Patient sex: M
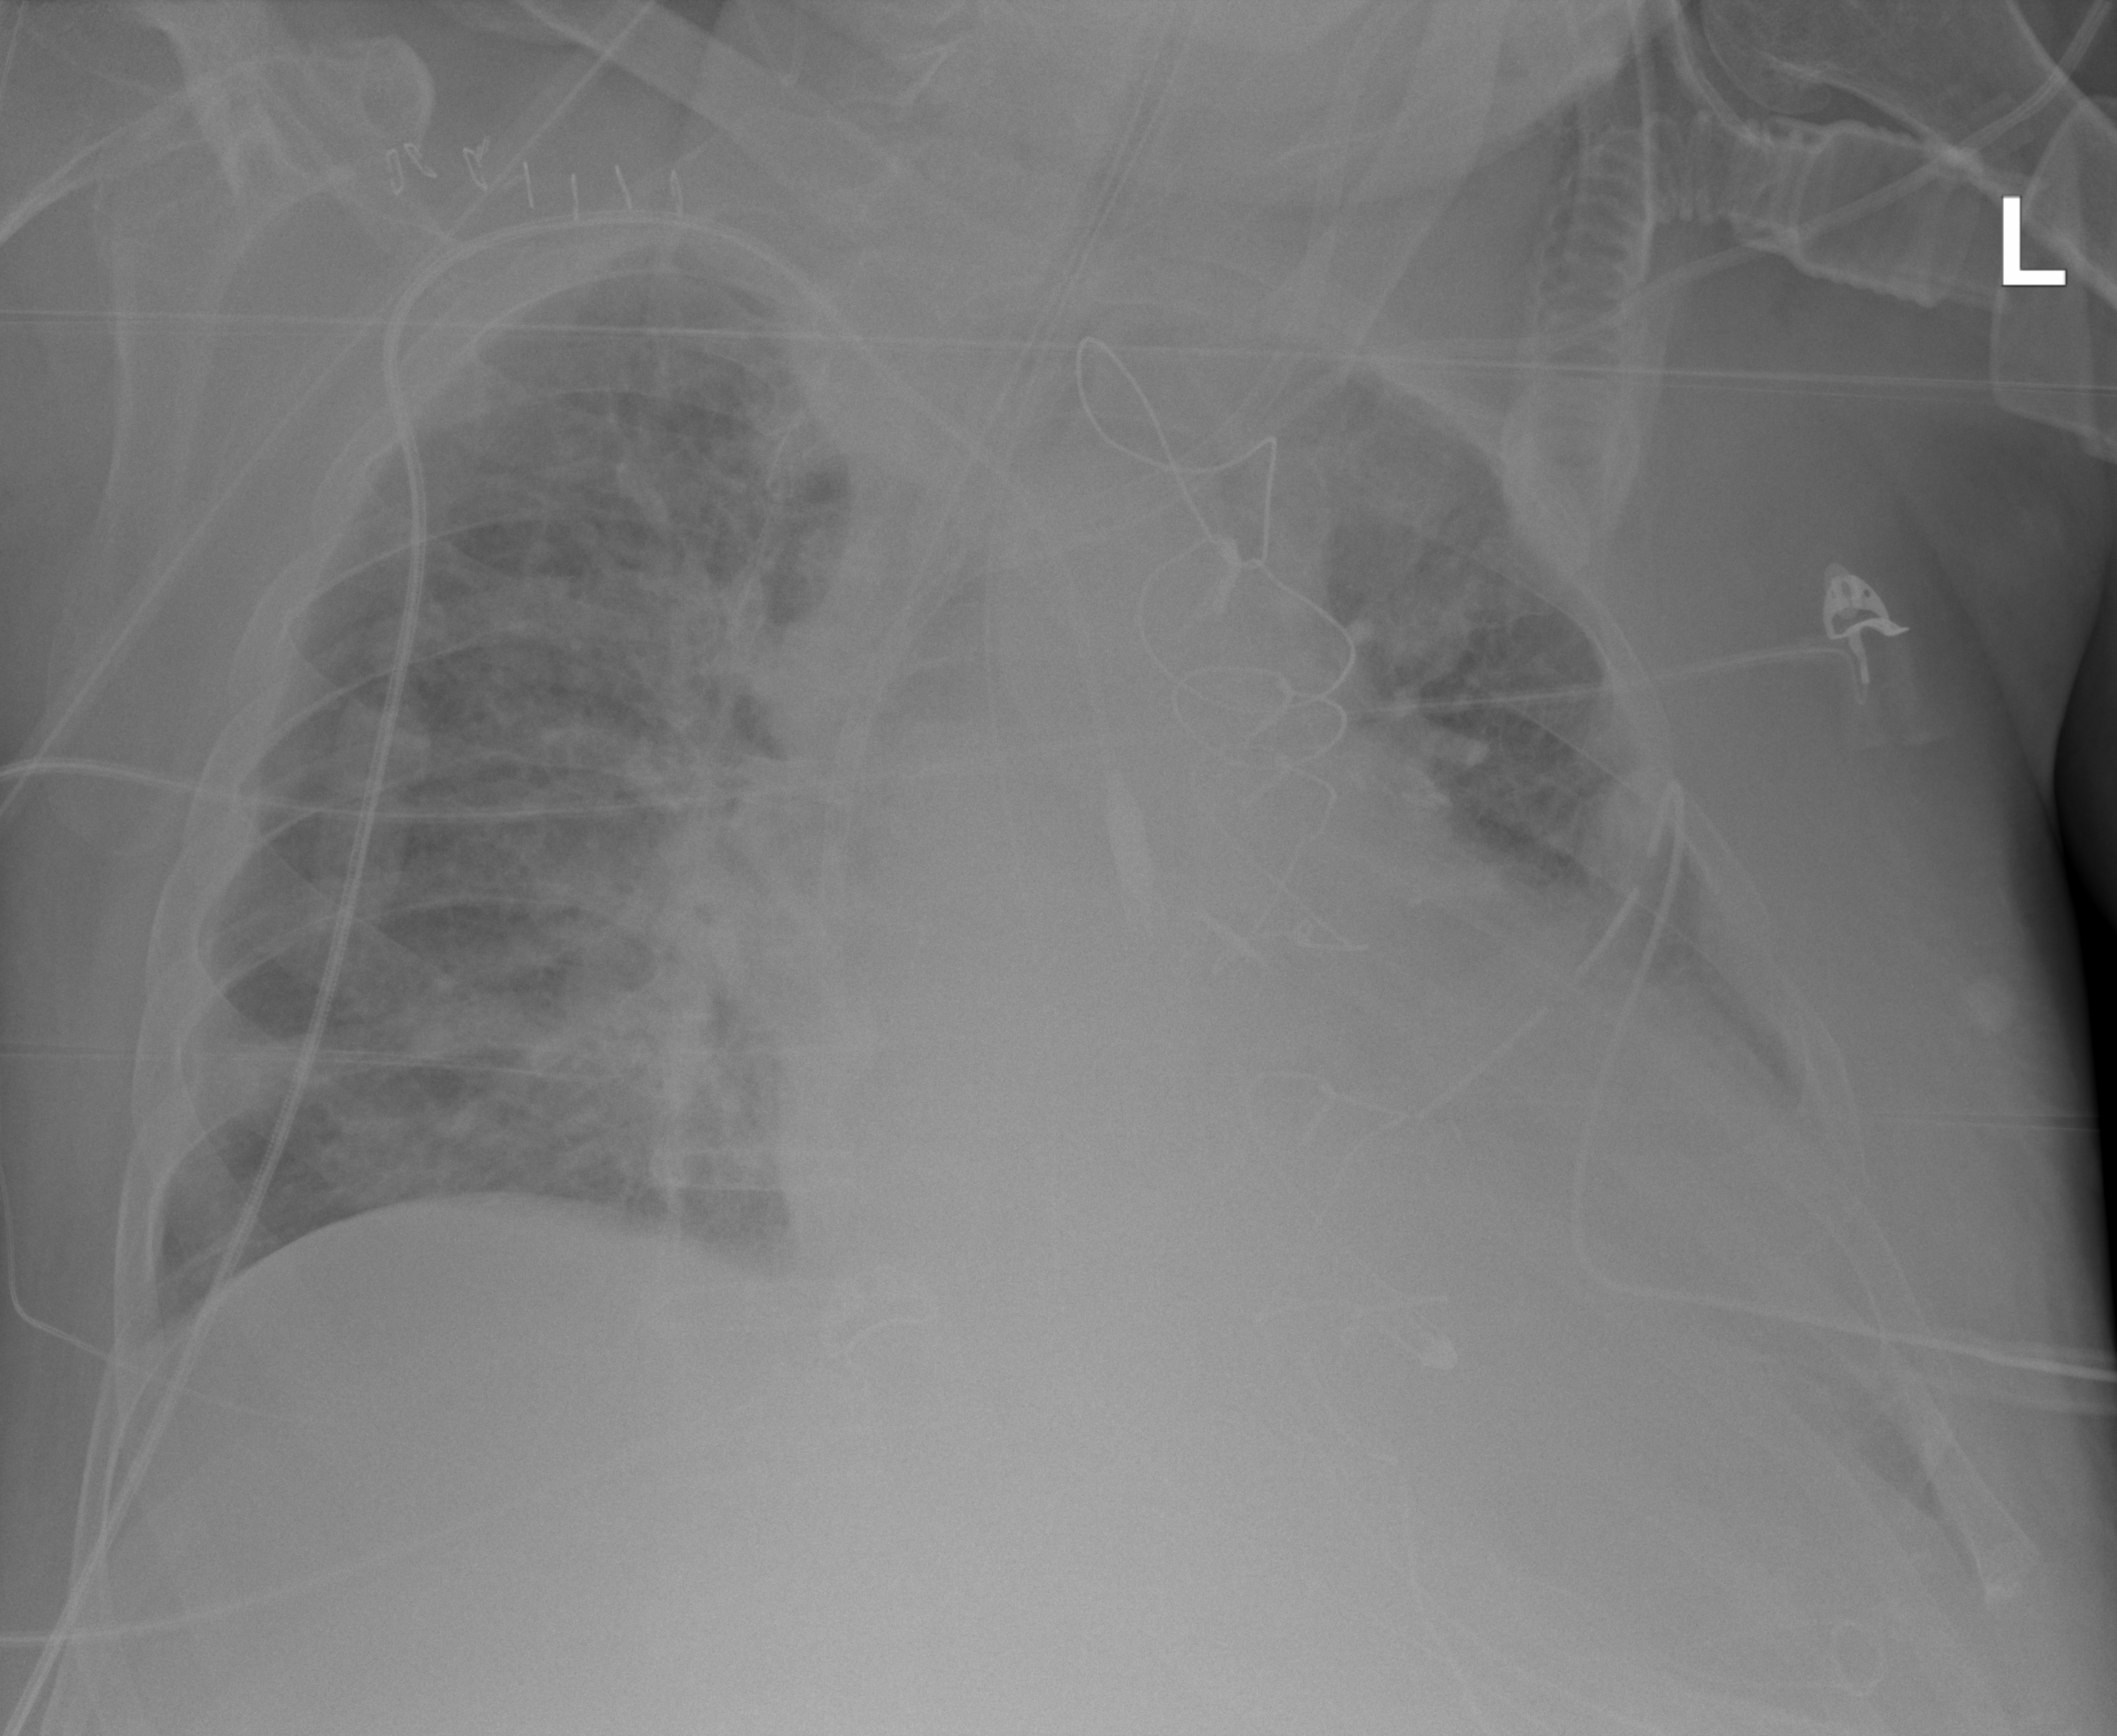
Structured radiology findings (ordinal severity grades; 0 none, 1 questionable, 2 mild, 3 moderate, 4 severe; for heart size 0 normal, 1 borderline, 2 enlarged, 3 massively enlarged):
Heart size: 2
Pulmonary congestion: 3
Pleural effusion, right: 0
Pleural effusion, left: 3
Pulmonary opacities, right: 2
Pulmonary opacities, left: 2
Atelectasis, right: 2
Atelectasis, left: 3